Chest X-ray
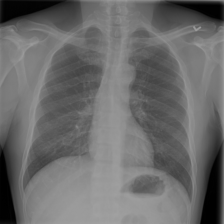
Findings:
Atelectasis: negative
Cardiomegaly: negative
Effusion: negative
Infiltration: negative
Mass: negative
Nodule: negative
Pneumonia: negative
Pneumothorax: negative
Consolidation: negative
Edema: negative
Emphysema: negative
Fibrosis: negative
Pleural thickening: negative
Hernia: negative